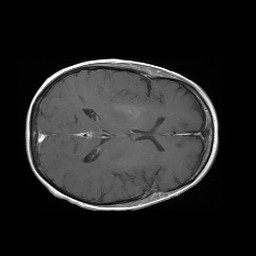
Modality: T1w
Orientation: axial
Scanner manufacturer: ge
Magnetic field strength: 1.5 T
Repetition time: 0.665 s
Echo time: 0.008864 s